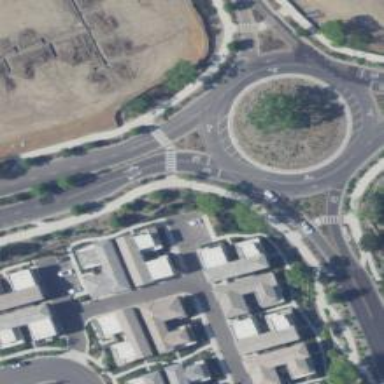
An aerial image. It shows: Tertiary road leading to roundabout.